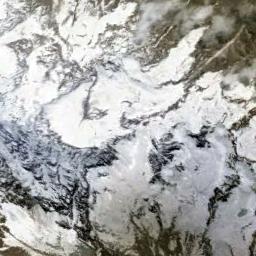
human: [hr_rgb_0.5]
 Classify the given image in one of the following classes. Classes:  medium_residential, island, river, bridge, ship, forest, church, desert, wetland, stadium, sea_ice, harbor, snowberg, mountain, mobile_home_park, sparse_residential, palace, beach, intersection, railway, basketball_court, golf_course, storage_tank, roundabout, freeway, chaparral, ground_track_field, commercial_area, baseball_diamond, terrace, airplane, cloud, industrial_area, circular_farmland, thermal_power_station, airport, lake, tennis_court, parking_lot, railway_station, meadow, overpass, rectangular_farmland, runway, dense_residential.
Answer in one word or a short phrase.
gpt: snowberg